Aerial crown-view tile of a tropical tree (Barro Colorado Island, Panama), acquired 20250414:
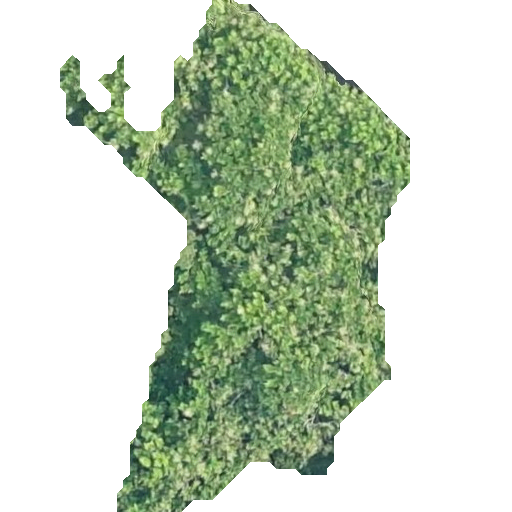
Species: Anacardium excelsum
GBIF accepted scientific name: Anacardium excelsum
Crown area: 149.125 m²